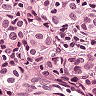
Metastatic tissue present: yes